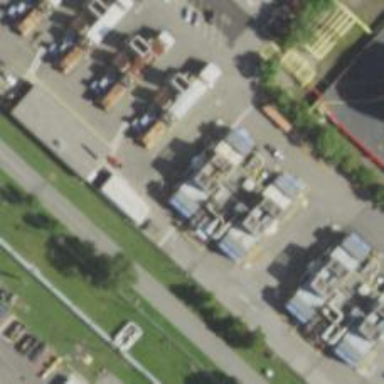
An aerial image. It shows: Gas turbine generator.